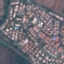
Land use / land cover class: Residential